Brain MRI, t2w sequence, axial 2D slice.
Patient: age 18, sex M, weight 78 kg, height 1.78 m
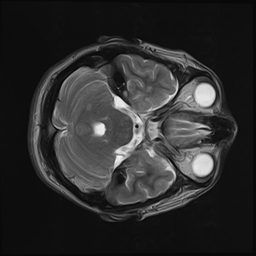